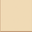
Piece: xx